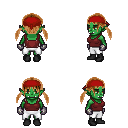
a pixel art fantasy rpg character, female body template, orc, green skin, maroon pirate shirt, white pants, brown twin-tailed hairstyle, red bandana, metal gloves, black shoes, four views (front, back, left, right), 2x2 character sprite sheet, small pixel art, hard edges, no anti-aliasing